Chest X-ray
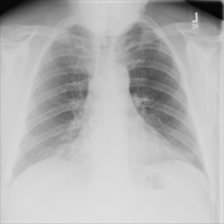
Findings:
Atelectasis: positive
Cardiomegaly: negative
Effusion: negative
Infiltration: negative
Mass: negative
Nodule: negative
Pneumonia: negative
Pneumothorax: negative
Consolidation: negative
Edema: negative
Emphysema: negative
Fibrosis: negative
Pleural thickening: negative
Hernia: negative